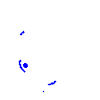
Particle: electron